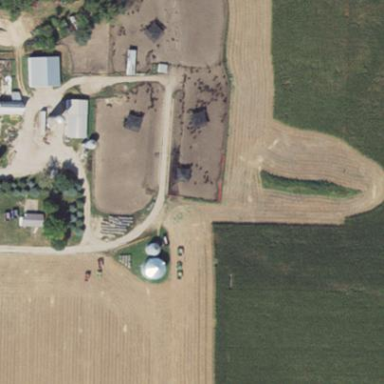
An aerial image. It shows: Farmyard area.